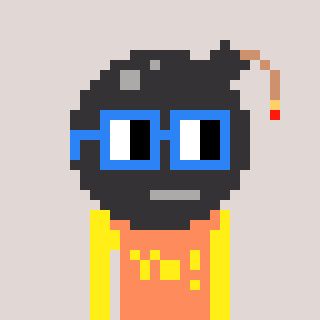
a pixel art character with square blue glasses, a bomb-shaped head and a peachy-colored body on a warm background